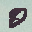
Label: 0